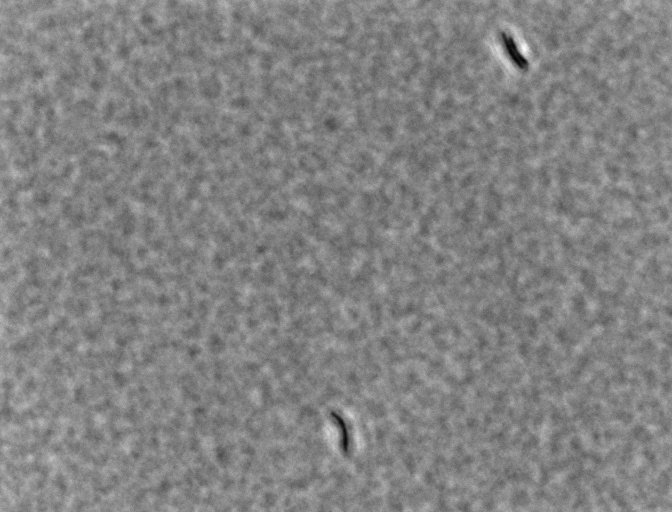
Phase contrast microscopy, 60x objective, 3 h incubation